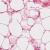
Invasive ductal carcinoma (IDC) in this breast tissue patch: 0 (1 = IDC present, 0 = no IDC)